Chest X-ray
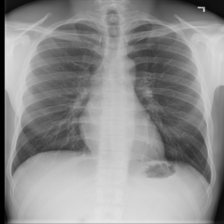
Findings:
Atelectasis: negative
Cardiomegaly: negative
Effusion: negative
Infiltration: positive
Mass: negative
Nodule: negative
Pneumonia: negative
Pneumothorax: negative
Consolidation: negative
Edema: negative
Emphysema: negative
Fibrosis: negative
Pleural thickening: negative
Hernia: negative